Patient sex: F
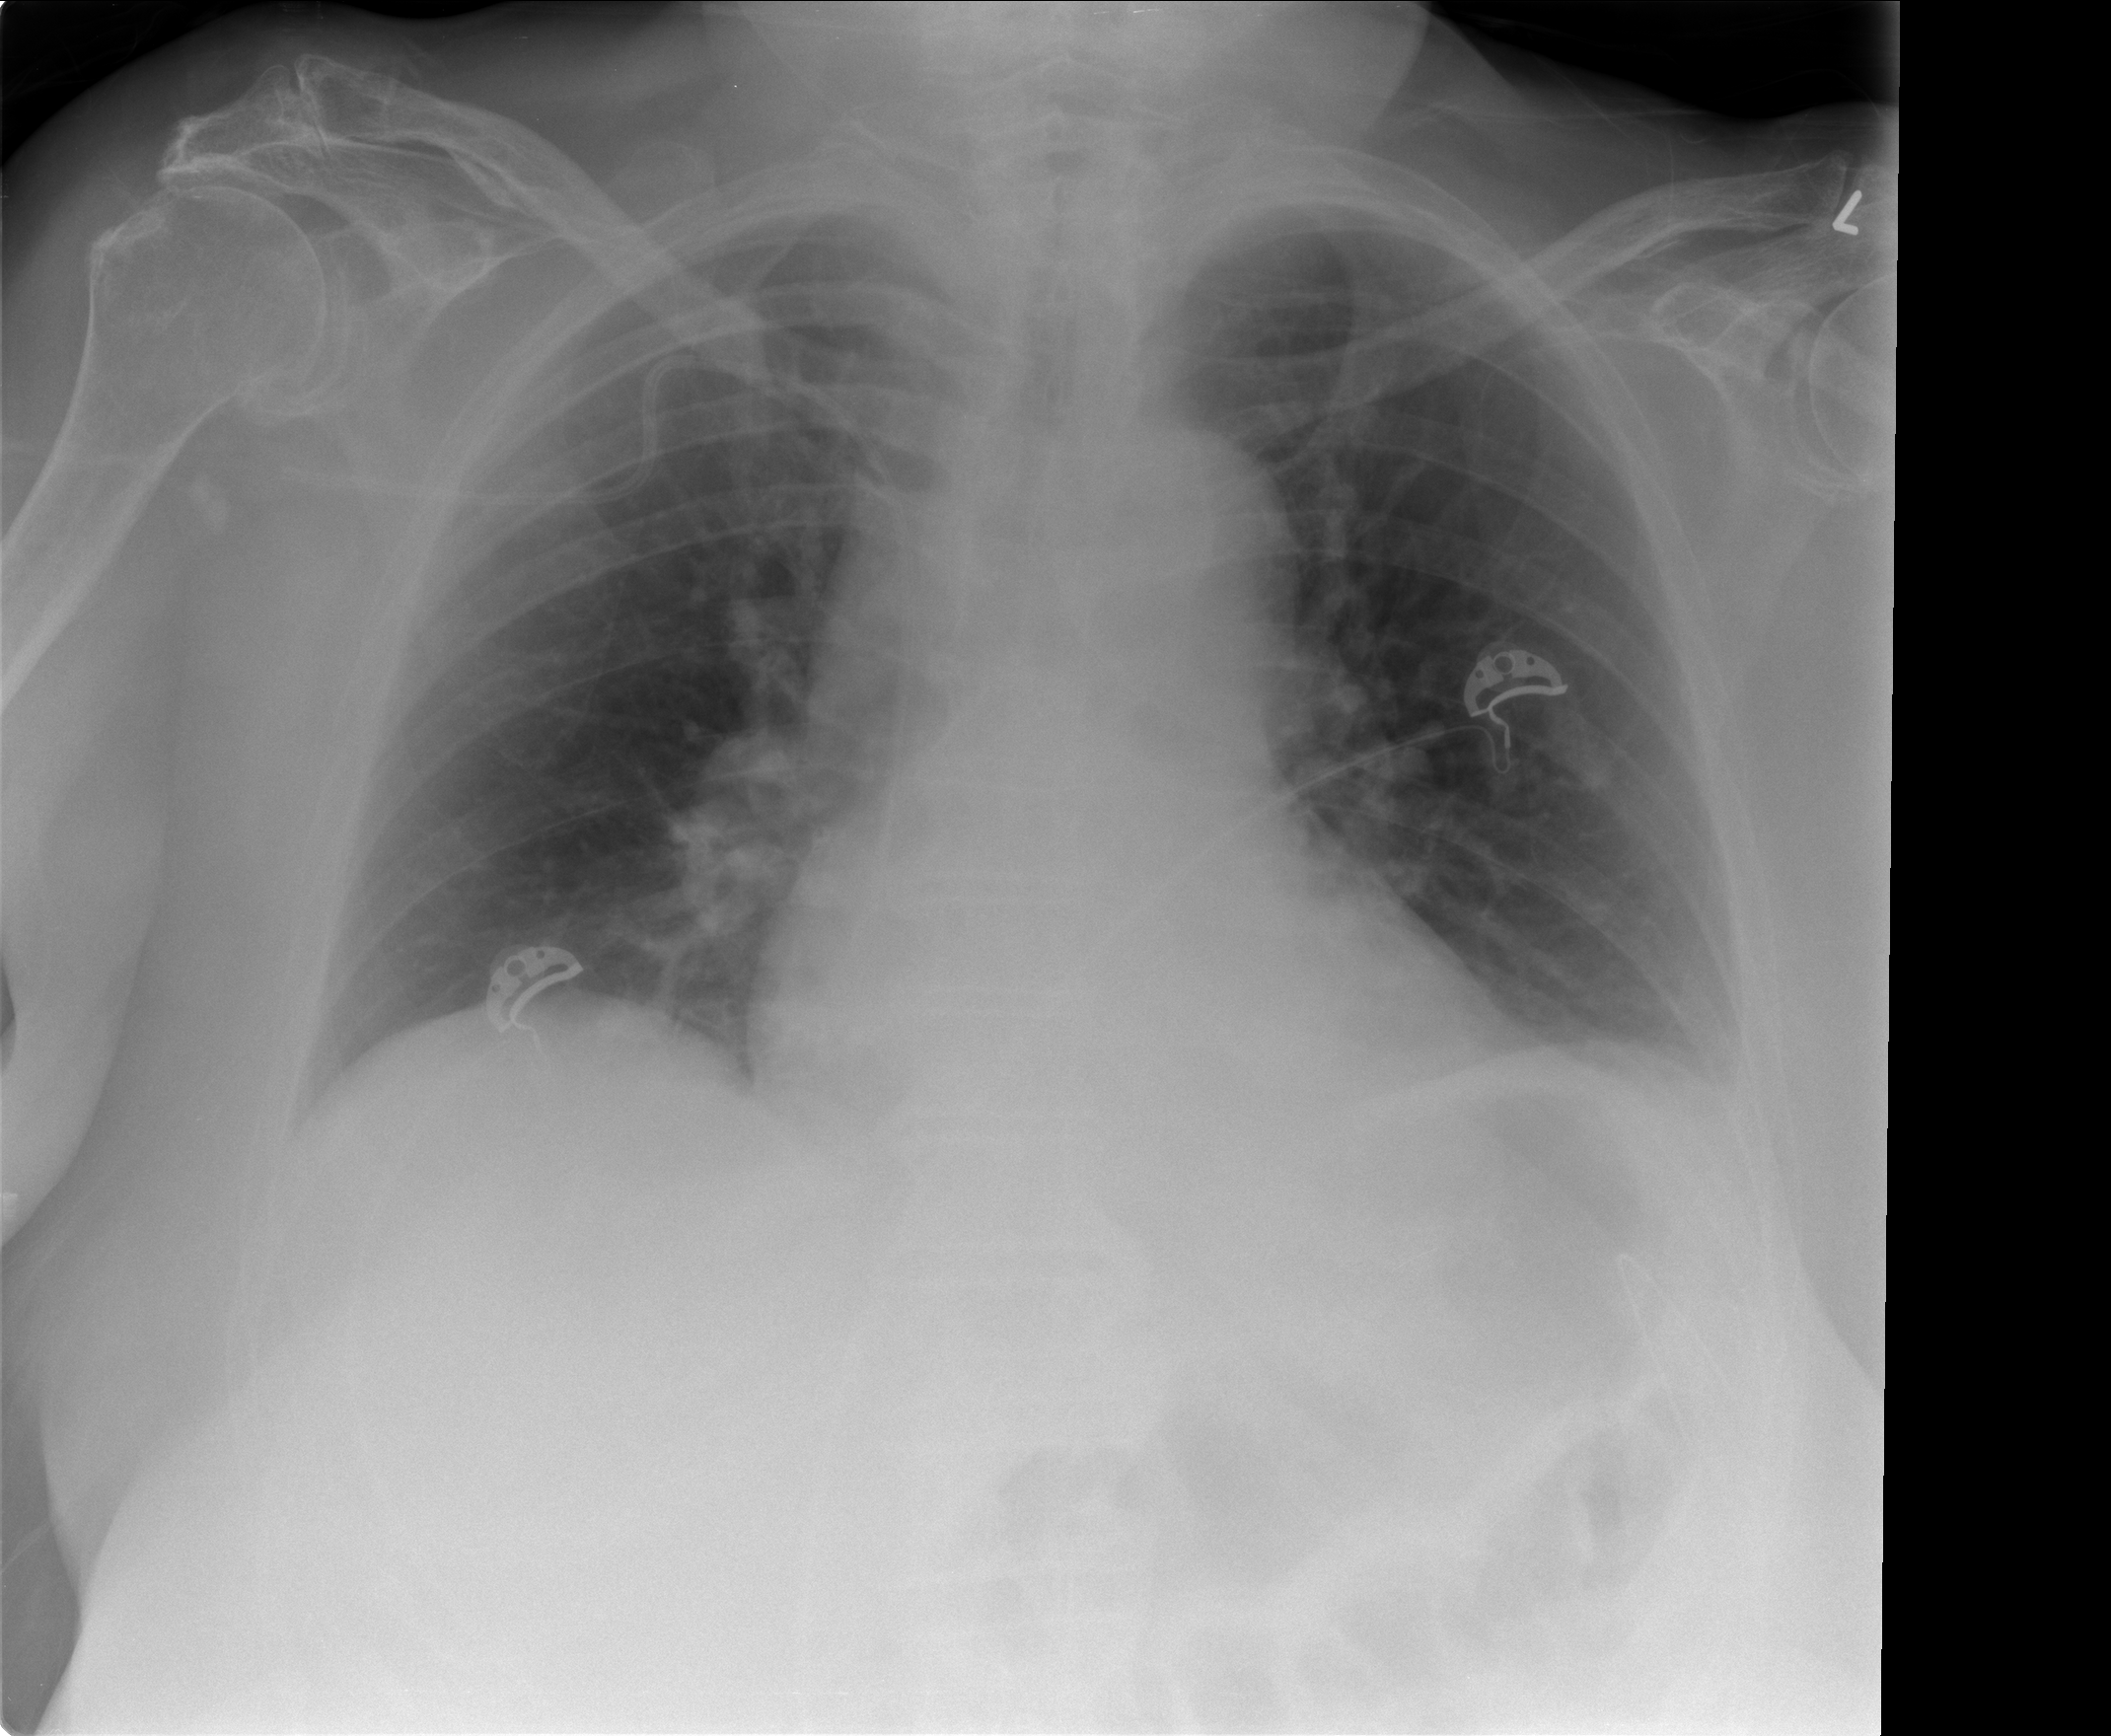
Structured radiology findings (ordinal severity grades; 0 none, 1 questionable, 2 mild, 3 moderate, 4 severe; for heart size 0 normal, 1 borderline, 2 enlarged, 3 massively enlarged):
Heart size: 1
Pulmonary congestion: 0
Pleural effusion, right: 0
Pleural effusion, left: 1
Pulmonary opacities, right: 0
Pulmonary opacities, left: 0
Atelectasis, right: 0
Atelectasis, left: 2